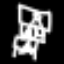
Label: chair